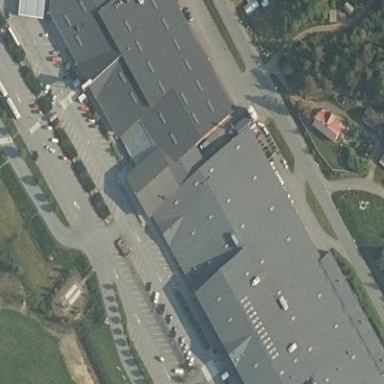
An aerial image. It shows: Retail building that serves as mall.